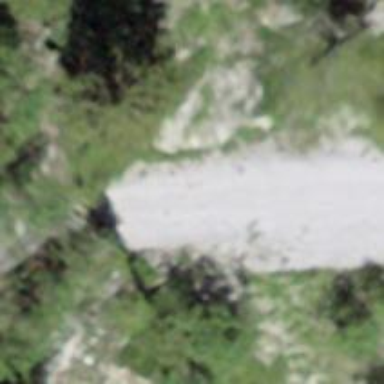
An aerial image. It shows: Service road leading to tunnel.